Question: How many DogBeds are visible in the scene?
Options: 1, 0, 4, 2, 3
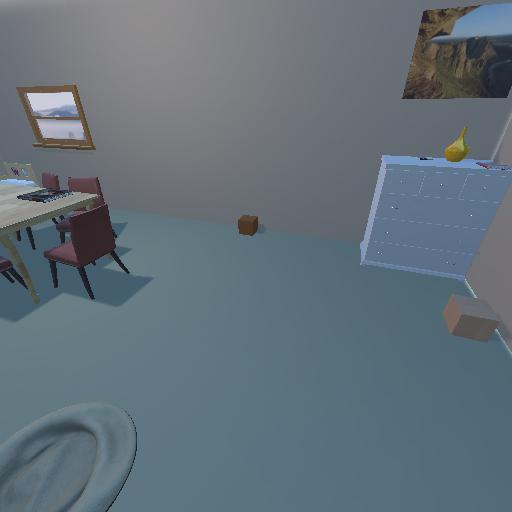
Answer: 1